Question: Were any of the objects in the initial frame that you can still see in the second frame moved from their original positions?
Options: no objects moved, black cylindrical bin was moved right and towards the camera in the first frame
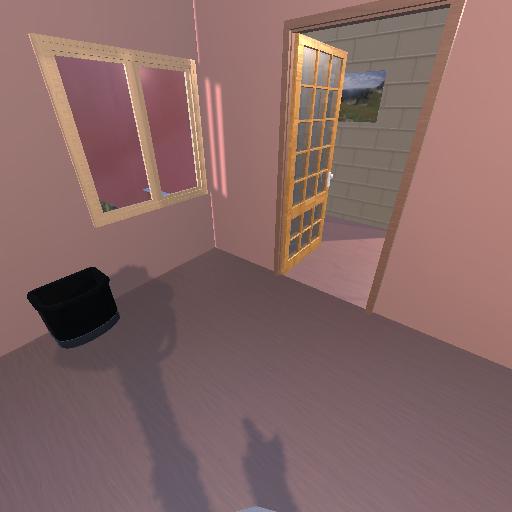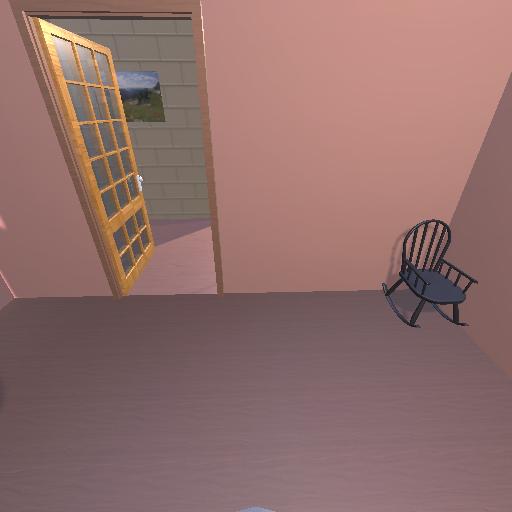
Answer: no objects moved